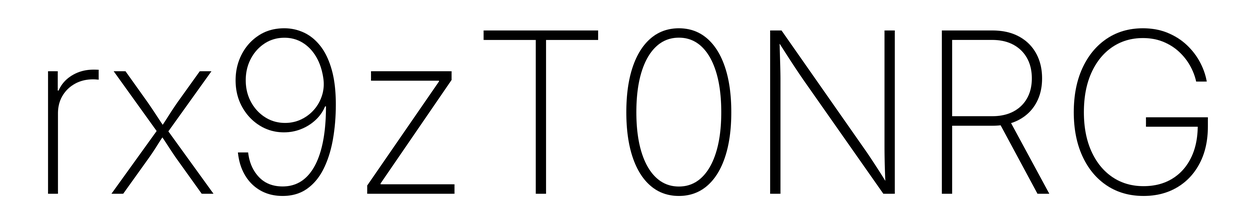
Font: Inter_ExtraLight